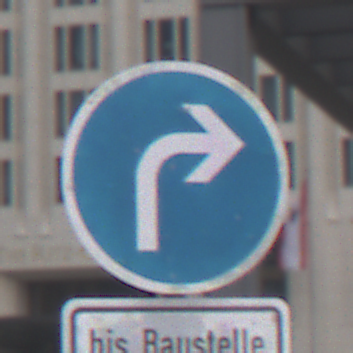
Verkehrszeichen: VorgeschriebeneFahrtrichtungRechts
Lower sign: SonstigeFahrzeugePersonengruppenFrei2
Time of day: MorningAfternoon
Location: Outdoor (Urban)
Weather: Overcast
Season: NotSpecified
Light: Natural